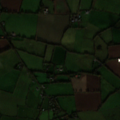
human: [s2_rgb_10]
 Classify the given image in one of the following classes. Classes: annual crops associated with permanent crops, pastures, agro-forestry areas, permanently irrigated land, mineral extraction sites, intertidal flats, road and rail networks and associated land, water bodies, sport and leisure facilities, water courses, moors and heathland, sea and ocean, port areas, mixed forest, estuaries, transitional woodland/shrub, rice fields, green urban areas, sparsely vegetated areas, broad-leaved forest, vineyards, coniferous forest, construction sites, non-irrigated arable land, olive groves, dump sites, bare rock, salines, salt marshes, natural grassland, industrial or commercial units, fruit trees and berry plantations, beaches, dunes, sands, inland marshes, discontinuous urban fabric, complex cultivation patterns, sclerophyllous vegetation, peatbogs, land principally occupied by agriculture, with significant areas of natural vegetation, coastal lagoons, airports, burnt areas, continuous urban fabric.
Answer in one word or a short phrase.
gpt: pastures, complex cultivation patterns, land principally occupied by agriculture, with significant areas of natural vegetation